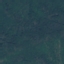
Land use / land cover class: Forest